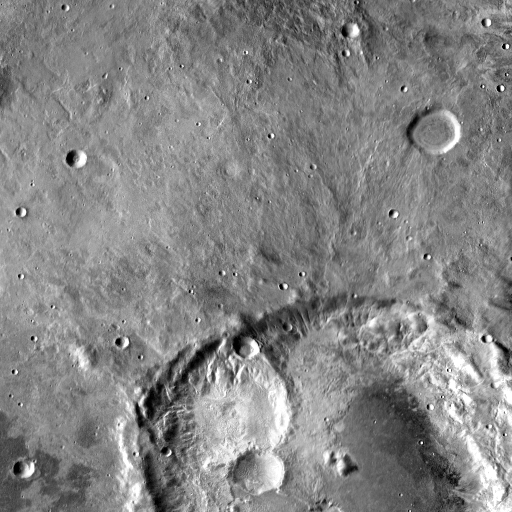
Crater classes present: Background, Other, Layered, Buried